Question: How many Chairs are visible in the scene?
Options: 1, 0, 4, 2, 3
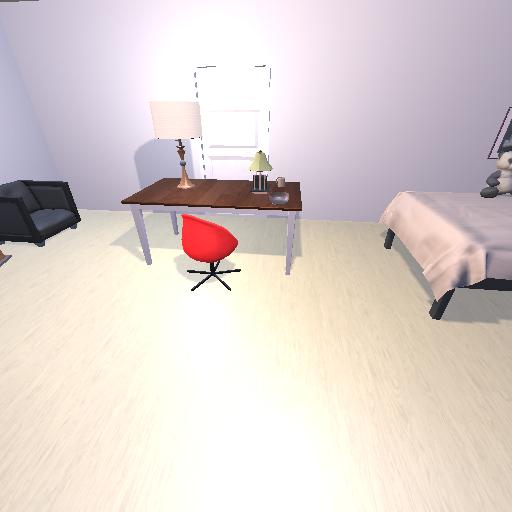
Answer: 1